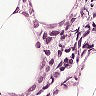
Metastatic tissue present: yes